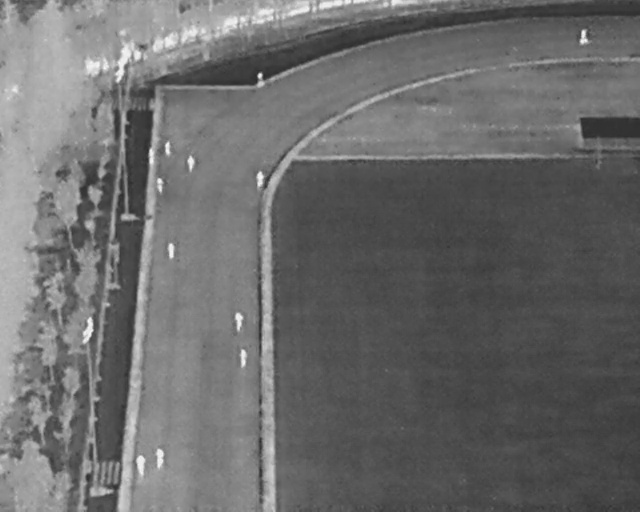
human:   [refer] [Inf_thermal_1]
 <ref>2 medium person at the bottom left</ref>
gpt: <box>[[23, 88, 26, 90, 2], [20, 89, 23, 91, 2]]</box>

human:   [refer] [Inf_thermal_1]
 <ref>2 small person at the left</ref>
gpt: <box>[[28, 31, 31, 32, 2], [22, 29, 25, 31, 2]]</box>

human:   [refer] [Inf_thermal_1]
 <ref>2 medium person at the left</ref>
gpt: <box>[[23, 35, 26, 37, 2], [25, 48, 28, 49, 2]]</box>

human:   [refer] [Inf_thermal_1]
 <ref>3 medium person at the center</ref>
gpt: <box>[[39, 34, 42, 36, 2], [35, 61, 39, 63, 2], [36, 69, 39, 70, 2]]</box>